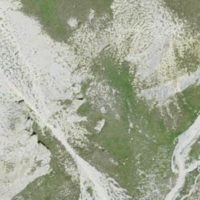
EUNIS habitat code: 31
Species observed at this site:
Saxifraga paniculata